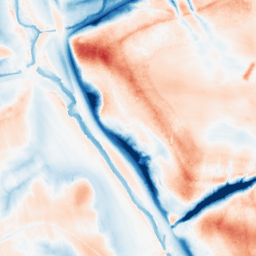
Category: trend_removal
Decomposition family: local_polynomial
Decomposition parameters: window_size: 51
degree: 3
Upsampling method: regularized
Upsampling parameters: scale: 2
lambda_reg: 0.01
Upsampling scale: 2